Problem: alphabet_adventuring (2022, finals)

Alphonse is assembling an *alphabet tree* and arranging some adventures along the way.

An alphabet tree is an unrooted tree with \(N\) nodes (numbered from \(1\) to \(N\)) and \(N - 1\) edges. Initially, the \(i\)th edge connects nodes \(A_i\) and \(B_i\) in both directions, and is labeled with a uppercase letter \(C_i\). Two edges incident to a common node are always labeled with different letters.

Alphonse has \(Q\) events to process, the \(i\)th of which is one of two types:

* `1` \(U_i\) \(L_i\): Add a new node to the tree by connecting it to node \(U_i\) with a new edge labeled with uppercase letter \(L_i\). Newly added nodes are numbered with integers starting from \(N + 1\) in the order they're added.
* `2` \(U_i\) \(K_i\) \(S_i\): Print the final node Alphonse will end up at if he:
  - Starts a journey at node \(U_i\).
  - Repeatedly traverses a previously untraversed edge (on this journey). If his current node has multiple untraversed edges, he picks the edge labeled with the letter that comes earliest in the string \(S_i\).
  - Ends the journey once there are no more untraversed edges at the current node, or \(K_i\) edges have been traversed on the journey.

Please help Alphonse determine where each journey will take him.

# Constraints

\(1 \le T \le 20\)
\(2 \le N \le 300{,}000\)
\(1 \le Q \le 300{,}000\)
\(1 \le A_i, B_i \le N\)
\(A_i \ne B_i\)
\(C_i, L_i, S_{i,j} \in \{\)`'A'`, \(\ldots\), `'Z'`\(\}\)
\(1 \le U_i, K_i \le 600{,}000\)

The sum of \(N\) over all test cases is at most \(1{,}100{,}000\).
The sum of \(Q\) over all test cases is at most \(1{,}100{,}000\).

For each event, it is guaranteed that:
- \(U_i\) is a valid node in the tree at the time of the event.
- \(L_i\) is different from all existing labels of edges incident to \(U_i\) at the time of the event.
- \(S_i\)'s letters are distinct, and are a superset of all edge labels in the tree at the time of the event.

# Input Format

Input begins with a single integer \(T\), the number of test cases. For each test case, there is first a line containing a single integer \(N\). Then, \(N - 1\) lines follow, the \(i\)th of which contains space-separated integers \(A_i\) and \(B_i\), followed by a space, followed by \(C_i\). Then, there is a line containing the single integer \(Q\). Then, \(Q\) lines follow, the \(i\)th of which is either `1` \(U_i\) \(L_i\) or `2` \(U_i\) \(K_i\) \(S_i\).

# Output Format

For the \(i\)th test case, print a single line containing `"Case #i: "`, followed by space-separated integers, the answers to all type-2 events.

# Sample Explanation

{{PHOTO_ID:1175696903384597|WIDTH:550}}

The first sample case's alphabet tree is depicted above, and yields the following journeys:

- Event \(1\) traverses \(1 \stackrel{\texttt{M}}{\longrightarrow} 2 \stackrel{\texttt{E}}{\longrightarrow} 6\) (ended after no more edges from node \(6\))
- Event \(2\) traverses \(3 \stackrel{\texttt{E}}{\longrightarrow} 1 \stackrel{\texttt{T}}{\longrightarrow} 4 \stackrel{\texttt{A}}{\longrightarrow} 9\) (ended after \(K_2 = 3\) steps)
- Event \(3\) traverses \(9 \stackrel{\texttt{A}}{\longrightarrow} 4 \stackrel{\texttt{T}}{\longrightarrow} 1 \stackrel{\texttt{M}}{\longrightarrow} 2\) (ended after \(K_3 = 3\) steps)
- Event \(4\) traverses \(8 \stackrel{\texttt{M}}{\longrightarrow} 3 \stackrel{\texttt{E}}{\longrightarrow} 1 \stackrel{\texttt{T}}{\longrightarrow} 4 \stackrel{\texttt{A}}{\longrightarrow} 9\) (ended after no more edges from node \(9\))
- Event \(6\) traverses \(8 \stackrel{\texttt{T}}{\longrightarrow} 10\) (ended after no more edges from node \(10\))

The second and third sample cases are depicted below.

{{PHOTO_ID:1142476319774543|WIDTH:650}}

In the second case, the journeys are:

- Event \(1\) traverses \(1 \stackrel{\texttt{P}}{\longrightarrow} 5 \stackrel{\texttt{C}}{\longrightarrow} 2\) (ended after \(K_1 = 2\) steps)
- Event \(2\) traverses \(4 \stackrel{\texttt{P}}{\longrightarrow} 2 \stackrel{\texttt{C}}{\longrightarrow} 5 \stackrel{\texttt{P}}{\longrightarrow} 1\) (ended after \(K_2 = 3\) steps)
- Event \(4\) traverses \(4 \stackrel{\texttt{P}}{\longrightarrow} 2 \stackrel{\texttt{C}}{\longrightarrow} 5 \stackrel{\texttt{U}}{\longrightarrow} 6\) (ended after \(K_4 = 3\) steps)
- Event \(5\) traverses \(3 \stackrel{\texttt{U}}{\longrightarrow} 2 \stackrel{\texttt{P}}{\longrightarrow} 4\) (ended after no more edges from node \(4\))

In the third case, the journeys are:

- Event \(1\) traverses \(3 \stackrel{\texttt{C}}{\longrightarrow} 2 \stackrel{\texttt{A}}{\longrightarrow} 1\) (ended after \(K_1 = 2\) steps)
- Event \(2\) traverses \(4 \stackrel{\texttt{E}}{\longrightarrow} 2 \stackrel{\texttt{A}}{\longrightarrow} 1\) (ended after \(K_2 = 2\) steps)
- Event \(3\) traverses \(1 \stackrel{\texttt{A}}{\longrightarrow} 2\) (ended after \(K_3 = 1\) steps)

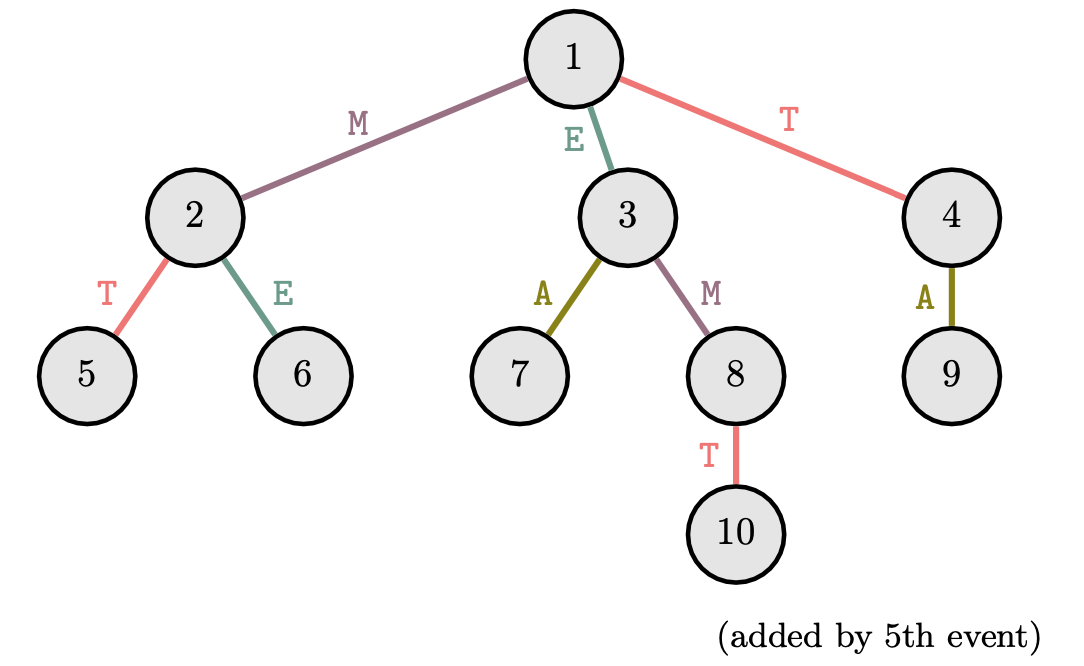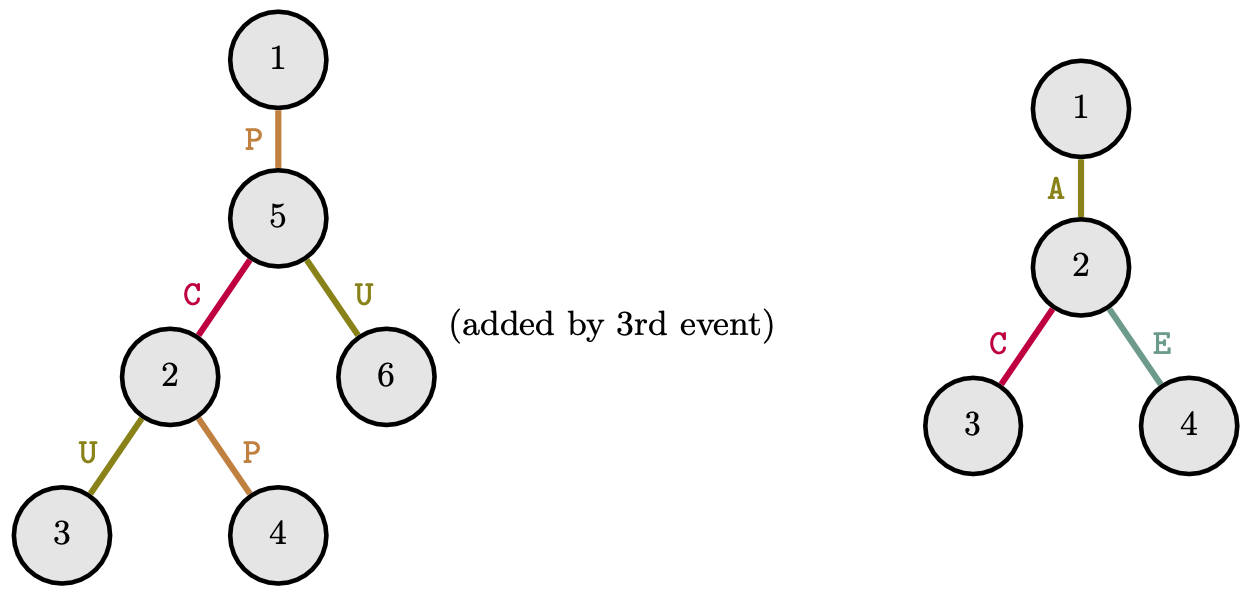

Sample input:
3
9
1 2 M
1 3 E
1 4 T
4 9 A
2 5 T
2 6 E
3 7 A
3 8 M
6
2 1 3 META
2 3 3 TEAM
2 9 3 MATE
2 8 8 TEAM
1 8 T
2 8 8 TEAM
5
1 5 P
5 2 C
2 3 U
4 2 P
5
2 1 2 CPU
2 4 3 CUP
1 5 U
2 4 3 CUP
2 3 4 PUCK
4
2 1 A
2 3 C
4 2 E
3
2 3 2 HACKER
2 4 2 REACH
2 1 1 OCEAN

Sample output:
Case #1: 6 9 2 9 10
Case #2: 2 1 6 4
Case #3: 1 1 2

Solution:
The first thing to do is root the tree, for which we can arbitrarily choose node \(1\). Each journey can be done in two phases:
1. *Uplifting*: \(k_1\) steps in root's direction (\(k_1\) can be zero).
2. *Descent*: \(k_2\) steps in the opposite direction (\(k_2\) can be zero, \(k_1 + k_2 \le K_i\)).

Indeed, after we descend one step, there is no way to start moving up, because the previous edge will always be the edge we need to go upwards (and we can't traverse an edge twice).

Next, notice that adding new nodes don't make the problem significantly harder. We can preprocess all type-1 events and construct the full tree, then process events of both types in reverse order: it's easier to remove nodes rather than to add them. For a reverse type-1 event, we'll replace the node with a reference to its parent so that whenever we get to this node, we instantly return to its parent. For some removals, we must repeat until we reached a node that still exists in the tree. A disjoint set union (DSU) data structure can be used to perform these operations efficiently. For each node, we'll use DSU to find the bottommost ancestor that still exists in the tree.

Now, we'll need a way to perform phase 1 and phase 2 in time faster than \(\mathcal{O}(N + Q)\). For simplicity, we'll describe the solution for an indefinite \(K\). If the destination node is known, we can always backtrack a certain number of steps using binary lifting.

*Phase 1.* In this problem, we have an radix size of \(R = 26\), so we have only \(26 * 25 = 650\) unique pairs of letters. Let's call a pair of letters \((c_1, c_2)\) *active* if \(c_1\) precedes \(c_2\) in the given string \(S_i\). For each edge and pair of letters, we can precompute the ancestor node where the uplifting ends (due to this pair being active) using depth-first search in \(\mathcal{O}((N + Q) * R^2)\). If we start at some node \(v\) and we need to find the node where uplifting stops, we should do the following:

1. Start uplifting at node \(v\). Look through all the edges adjacent to \(v\) to make sure the first edge of the traversal will be the edge to its parent. If not, there is no uplifting for the current event.
2. Iterate over all active pairs and pick the bottommost precomputed node across all these pairs for the edge from node \(v\) to its parent. This node is the destination of uplifting.

The total complexity for phase 1 of a single journey is \(\mathcal{O}(R^2)\). We only iterate over at most \(R\) edges and over at most \(R * (R - 1) / 2\) pairs.

*Phase 2.* This phase is slightly more difficult because we have to pick the right edge by ourselves (where in phase 1, we always took the edge from a node to its parent). One possible strategy is to consider the edge that leads to the largest subtree. For each node and pair of letters, we can precompute the descendant node where the descent ends due to this pair being active. The way we use this data is very similar to phase 1:

1. Start the descent at node \(v\).
2. Iterate over all active pairs and pick the topmost precomputed node \(u\) across all these pairs for the vertex \(v\). It's possible that \(u = v\).
3. Look through all edges adjacent to \(u\) for the next step. If there is no such edge, node \(u\) is the destination of our descent. Otherwise, this edge leads to the node we assign to \(v\), and we return to step 2.

Each time we perform step 3, we reduce the maximum possible number of steps left by at least a half, so at most we will repeat it \(\mathcal{O}(\log(N + Q))\) times for each journey. Since each such step takes \(\mathcal{O}(R^2)\) time, the overall time complexity for phase 2 of a journey is \(\mathcal{O}(\log(N + Q) * R^2)\), and the overall time complexity is therefore \(\mathcal{O}(Q * \log(N + Q) * R^2)\).

#include <algorithm>
#include <iostream>
#include <utility>
#include <vector>
using namespace std;

using pii = pair<int, int>;

struct Req {
  int ind, t, x, y;
  vector<int> alph;
};

int pair_cnt;
vector<vector<int>> pair_map;

int N, M, Q;
vector<pii> edges;
vector<vector<pii>> g;
vector<Req> a;
vector<int> ans, lnks, lnks_z, lnk_jump, d, par, par_z;
vector<vector<int>> top_links, bot_links, bu_links;

vector<int> dsu;

int get_dsu_parent(int x) {
  if (dsu[x] == dsu[dsu[x]]) {
    return dsu[x];
  }
  return dsu[x] = get_dsu_parent(dsu[x]);
}

int get_top_link(int edge_ind, int pair_ind) {
  if (top_links[edge_ind][pair_ind] == edge_ind) {
    return edge_ind;
  }
  return get_top_link(top_links[edge_ind][pair_ind], pair_ind);
}

int get_edge_ind(int x, int y) {
  pii edge(x, y);
  int l = 0, r = M - 1;
  while (l <= r) {
    int mid = (l + r) >> 1;
    if (edges[mid] == edge) {
      return mid;
    }
    if (edges[mid] < edge) {
      l = mid + 1;
    } else {
      r = mid - 1;
    }
  }
  return -1;
}

void precalc() {
  pair_map.assign(26, vector<int>(26, -1));
  pair_cnt = 0;
  for (int z1 = 0; z1 < 26; z1++) {
    for (int z2 = z1 + 1; z2 < 26; z2++) {
      pair_map[z1][z2] = pair_cnt++;
      pair_map[z2][z1] = pair_cnt++;
    }
  }
}

void add_edge(int x, int y, int z) {
  edges.push_back({x, y});
  g[x].push_back({y, z});
}

int dfs_lnks(int x, int p) {
  par[x] = p;
  lnk_jump[x] = x;
  if (x == p) {
    d[x] = 0;
  } else {
    d[x] = d[p] + 1;
  }
  lnks[x] = -1;
  lnks_z[x] = -1;
  int best = 0, total = 0;
  for (auto [y, z] : g[x]) {
    if (y == p) {
      par_z[x] = z;
      continue;
    }
    int cur = dfs_lnks(y, x);
    total += cur;
    if (cur > best) {
      best = cur;
      lnk_jump[x] = lnk_jump[y];
      lnks[x] = y;
      lnks_z[x] = z;
    }
  }
  return total + 1;
}

void run_precalc_top(int x, int p) {
  if (x != p) {
    int edge_ind = get_edge_ind(x, p);
    if (p == par[p]) {
      top_links[edge_ind].assign(pair_cnt, edge_ind);
    } else {
      int par_edge_ind = get_edge_ind(p, par[p]);
      top_links[edge_ind] = top_links[par_edge_ind];
    }

    if (par[p] != p) {
      int ppz = par_z[p];
      for (auto [y, z] : g[p]) {
        if (y == par[p] || y == x) {
          continue;
        }
        top_links[edge_ind][pair_map[z][ppz]] = edge_ind;
      }
    }
  }
  for (int i = 0; i < (int)g[x].size(); i++) {
    int y = g[x][i].first;
    if (y == p) {
      continue;
    }
    run_precalc_top(y, x);
  }
}

void run_precalc_bot(int x, int p) {
  for (auto [y, _] : g[x]) {
    if (y != p) {
      run_precalc_bot(y, x);
    }
  }
  int ly = lnks[x], lz = lnks_z[x];
  if (ly != -1) {
    bot_links[x] = bot_links[ly];
    for (auto [y, z] : g[x]) {
      if (y == ly || y == p) {
        continue;
      }
      bot_links[x][pair_map[z][lz]] = x;
    }
  } else {
    bot_links[x].assign(pair_cnt, x);
  }
}

void binary_uplifting() {
  int sz = (int)g.size();
  int maxp = 1;
  while ((1 << maxp) < sz) {
    ++maxp;
  }
  ++maxp;
  bu_links.assign(maxp, vector<int>(sz));
  for (int i = 0; i < sz; i++) {
    bu_links[0][i] = par[i];
  }
  for (int p = 1; p < maxp; p++) {
    for (int i = 0; i < sz; i++) {
      bu_links[p][i] = bu_links[p - 1][bu_links[p - 1][i]];
    }
  }
}

void init() {
  int x = 0, y = 0, z = 0;
  char c = 0;
  g.clear();
  edges.clear();
  edges.reserve(N << 2);
  cin >> N;
  g.resize(N);
  for (int i = 1; i < N; i++) {
    cin >> x >> y >> c;
    --x, --y;
    z = (int)(c - 'A');
    add_edge(x, y, z);
    add_edge(y, x, z);
  }
  int t = 0;
  string s;
  vector<int> alph;
  cin >> Q;
  a.resize(Q);
  for (int i = 0; i < Q; i++) {
    Req &r = a[i];
    cin >> t;
    --t;
    r.ind = i;
    r.t = t;
    if (t) {
      cin >> x >> y >> s;
      --x;
      alph.resize(s.length());
      for (int i = 0; i < (int)s.length(); i++) {
        alph[i] = (int)(s[i] - 'A');
      }
      r.x = x;
      r.y = y;
      r.alph = alph;
    } else {
      y = (int)(g.size());
      g.push_back({});
      cin >> x >> c;
      --x;
      z = (int)(c - 'A');
      add_edge(x, y, z);
      add_edge(y, x, z);
      r.x = x;
      r.y = y;
    }
  }
  sort(edges.begin(), edges.end());
  M = edges.size();
  top_links.resize(M);

  dsu.resize(g.size());
  for (int i = 0; i < (int)g.size(); i++) {
    dsu[i] = i;
  }

  par.resize(g.size());
  par_z.resize(g.size());
  d.resize(g.size());
  lnks.resize(g.size());
  lnks_z.resize(g.size());
  lnk_jump.resize(g.size());

  bot_links.resize(g.size());
  dfs_lnks(0, 0);
  binary_uplifting();
  run_precalc_top(0, 0);
  run_precalc_bot(0, 0);
}

int get_uplift(int x, int k) {
  for (int p = (int)bu_links.size() - 1; p >= 0; --p) {
    if (k & (1 << p)) {
      x = bu_links[p][x];
    }
  }
  return x;
}

int go_up(int x, int &k, const vector<int> &stop_vector) {
  int p = par[x];
  if (x == p) {
    return x;
  }
  int edge_ind = get_edge_ind(x, p), y = 0;
  for (int _y : stop_vector) {
    int ny = edges[get_top_link(edge_ind, _y)].second;
    if (d[y] < d[ny]) {
      y = ny;
    }
  }
  int dif = d[x] - d[y];
  if (k < dif) {
    y = get_uplift(x, k);
    k = 0;
  } else {
    k -= dif;
  }
  return y;
}

int go_down(int x, int &k, const vector<int> &stop_vector,
            const vector<int> &rev_alph) {
  while (k) {
    if (lnks[x] == -1) {
      break;
    }
    int y = lnk_jump[x];
    for (int _y : stop_vector) {
      int ny = bot_links[x][_y];
      if (d[y] > d[ny]) {
        y = ny;
      }
    }
    y = get_dsu_parent(y);
    int dif = d[y] - d[x];
    if (k < dif) {
      y = get_uplift(y, dif - k);
      k = 0;
    } else {
      k -= dif;
    }
    if (k) {
      int ny = -1, nz = 26;
      for (auto [yy, _zz] : g[y]) {
        if (yy == par[y] || yy != dsu[yy]) {
          continue;
        }
        int zz = rev_alph[_zz];
        if (nz > zz) {
          nz = zz;
          ny = yy;
        }
      }
      if (ny == -1) {
        x = y;
        break;
      }
      --k;
      y = ny;
    }
    x = y;
  }
  return x;
}

int get_res(int x, int k, const vector<int> &alph) {
  if (!k) {
    return x;
  }
  vector<int> stop_vector;
  for (int i = 0; i < (int)alph.size(); i++) {
    for (int j = i + 1; j < (int)alph.size(); j++) {
      stop_vector.push_back(pair_map[alph[i]][alph[j]]);
    }
  }
  vector<int> rev_alph(26, -1);
  for (int i = 0; i < (int)alph.size(); i++) {
    rev_alph[alph[i]] = i;
  }
  if (x != par[x]) {
    int up_dir = 1;
    for (auto [y, z] : g[x]) {
      if (y == par[x] || y != dsu[y]) {
        continue;
      }
      if (rev_alph[par_z[x]] > rev_alph[z]) {
        up_dir = 0;
        break;
      }
    }
    if (up_dir) {
      int pk = k, px = x;
      x = go_up(x, k, stop_vector);
      if (k) {
        int nx = get_uplift(px, pk - k - 1);
        int y = -1, z = 26;
        for (auto [ny, _nz] : g[x]) {
          if (ny == par[x] || ny == nx || ny != dsu[ny]) {
            continue;
          }
          int nz = rev_alph[_nz];
          if (nz < z) {
            y = ny;
            z = nz;
          }
        }
        if (y == -1) {
          return x;
        }
        x = y;
        --k;
      }
    }
  }
  if (k) {
    x = go_down(x, k, stop_vector, rev_alph);
  }
  return x;
}

void update_precalc_top(int x) {
  int p = par[x];
  if (x == p || p == par[p]) {
    return;
  }
  int par_edge_ind = get_edge_ind(p, par[p]);
  int ppz = par_z[p], z = -1;
  for (auto [y, _z] : g[p]) {
    if (y != x) {
      continue;
    }
    z = _z;
    break;
  }
  for (auto [y, _z] : g[p]) {
    if (y == par[p] || y != dsu[y]) {
      continue;
    }
    int edge_ind = get_edge_ind(y, p);
    int pair_ind = pair_map[z][ppz];
    top_links[edge_ind][pair_ind] = get_top_link(par_edge_ind, pair_ind);
  }
}

void solve() {
  ans.assign(Q, -1);
  for (int i = Q - 1; i >= 0; --i) {
    const Req &req = a[i];
    if (req.t) {
      ans[req.ind] = get_res(req.x, req.y, req.alph);
    } else {
      dsu[req.y] = get_dsu_parent(par[req.y]);
      update_precalc_top(req.y);
    }
  }
  for (int i = 0; i < Q; i++) {
    if (ans[i] != -1) {
      cout << " " << ans[i] + 1;
    }
  }
  cout << endl;
}

int main() {
  ios_base::sync_with_stdio(false);
  cin.tie(0);
  precalc();
  int T;
  cin >> T;
  for (int t = 1; t <= T; t++) {
    init();
    cout << "Case #" << t << ":";
    solve();
  }
  return 0;
}